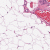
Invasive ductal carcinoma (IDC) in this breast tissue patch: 0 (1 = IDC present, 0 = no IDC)